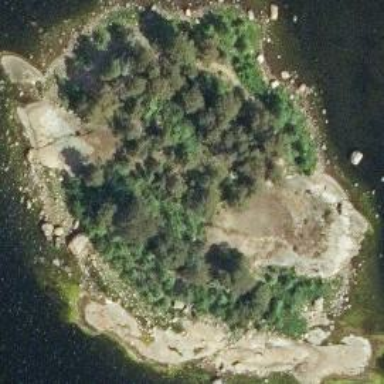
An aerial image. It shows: Islet located along the natural coastline.